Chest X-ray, PA view. Patient: 78 years old, sex F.
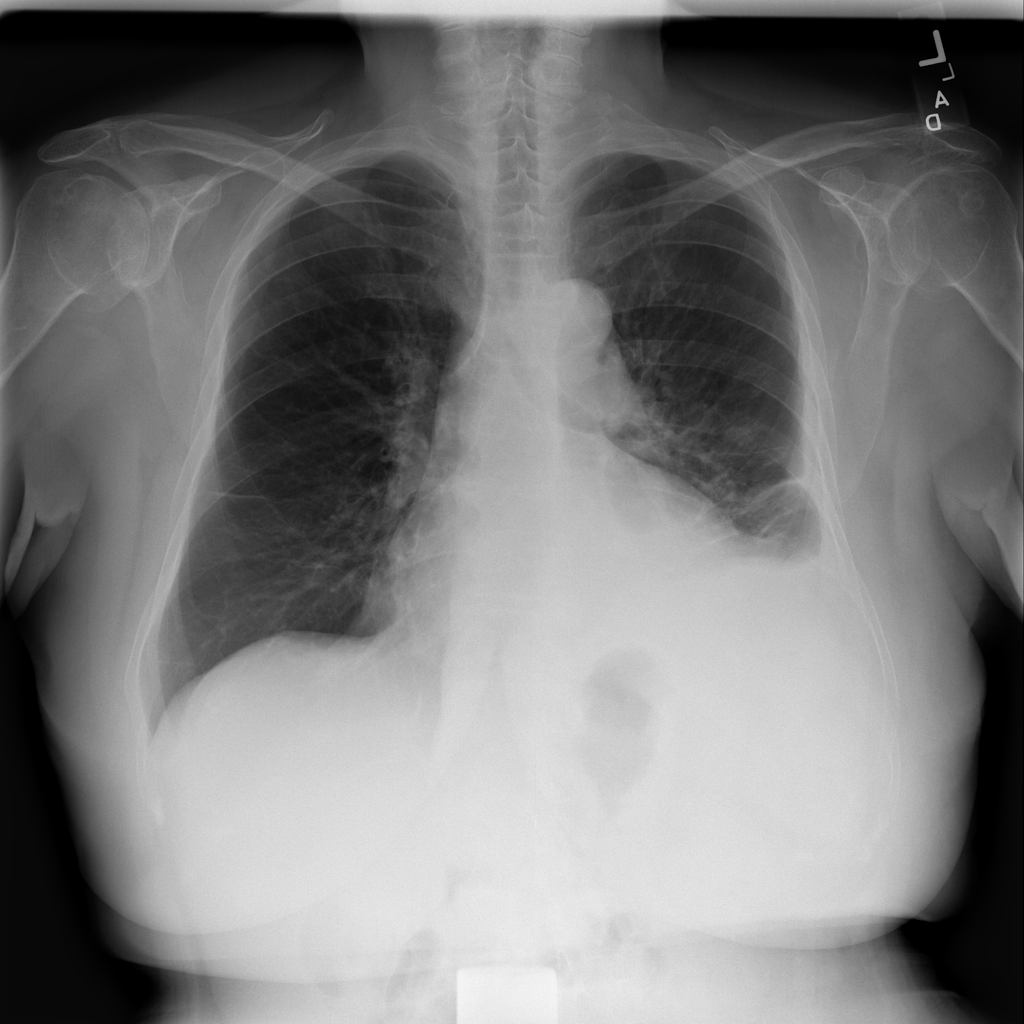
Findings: Atelectasis, Effusion